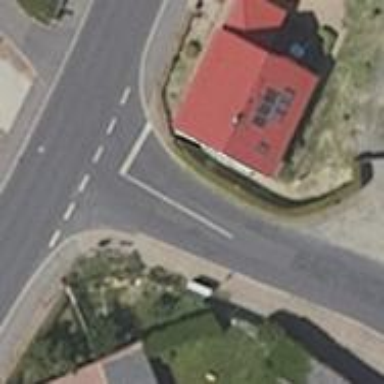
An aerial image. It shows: Secondary road with asphalt surface.